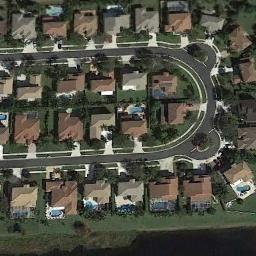
Label: residential